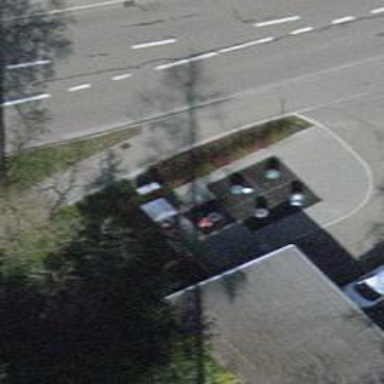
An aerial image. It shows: Recycling container at amenity designated for recycling.